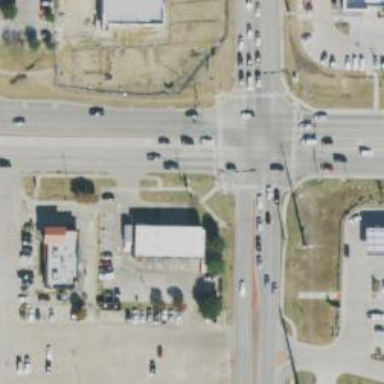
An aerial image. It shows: Marked crossing on the road.